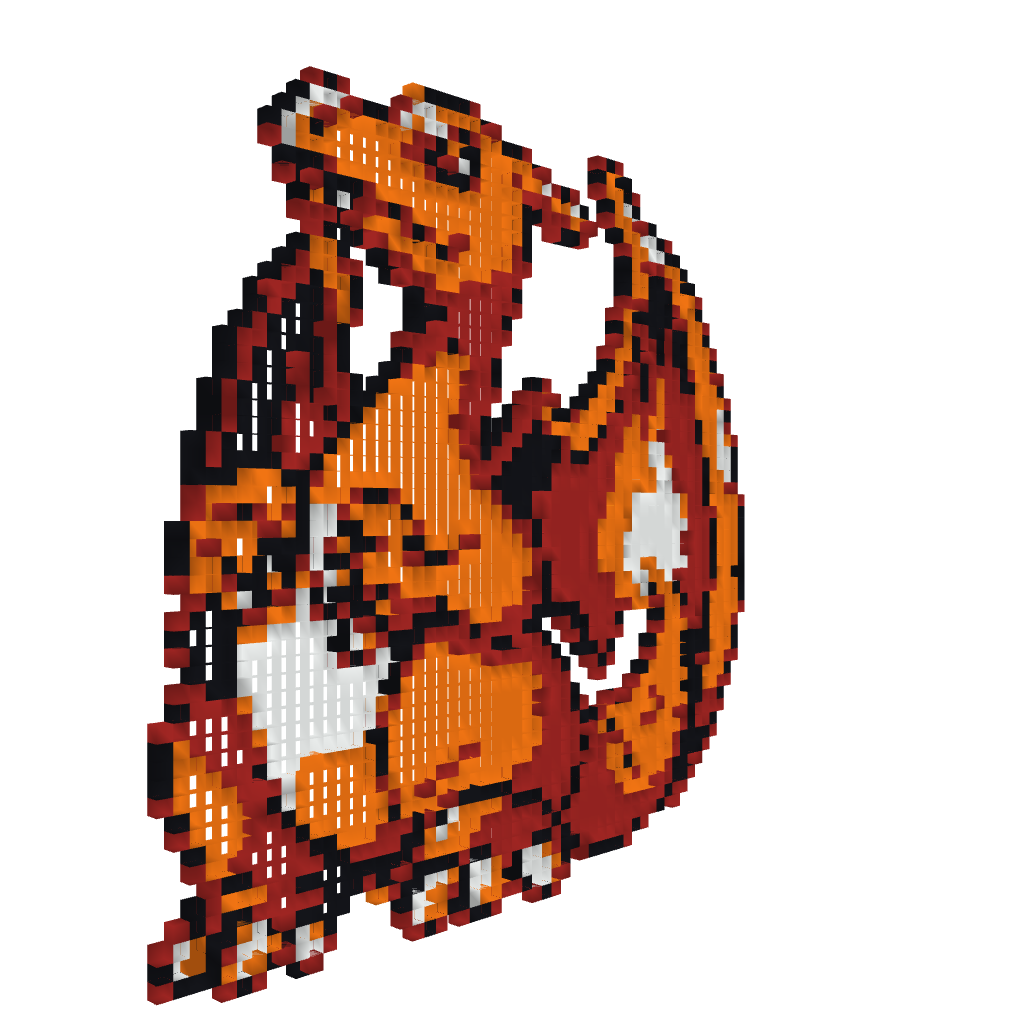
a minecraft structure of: Charizard Sprite